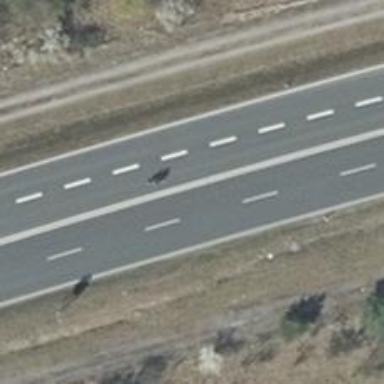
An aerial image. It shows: Asphalt trunk highway designated as motorroad.